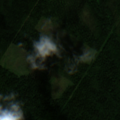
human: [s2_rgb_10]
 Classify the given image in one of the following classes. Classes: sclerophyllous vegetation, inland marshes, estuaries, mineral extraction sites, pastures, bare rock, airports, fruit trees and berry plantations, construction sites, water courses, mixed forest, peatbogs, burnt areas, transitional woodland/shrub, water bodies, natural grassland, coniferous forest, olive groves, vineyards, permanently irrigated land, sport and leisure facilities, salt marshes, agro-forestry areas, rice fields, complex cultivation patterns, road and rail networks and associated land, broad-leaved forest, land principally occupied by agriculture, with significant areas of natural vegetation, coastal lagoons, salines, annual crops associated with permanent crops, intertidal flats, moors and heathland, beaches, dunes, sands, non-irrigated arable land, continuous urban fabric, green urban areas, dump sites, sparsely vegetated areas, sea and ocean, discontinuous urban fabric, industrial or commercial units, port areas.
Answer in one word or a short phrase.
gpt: coniferous forest, mixed forest